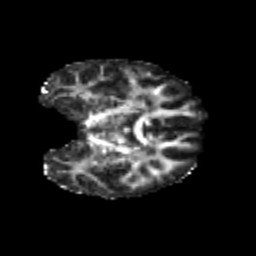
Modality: FA
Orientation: coronal
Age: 20
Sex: female
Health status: healthy
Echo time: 0.074 s